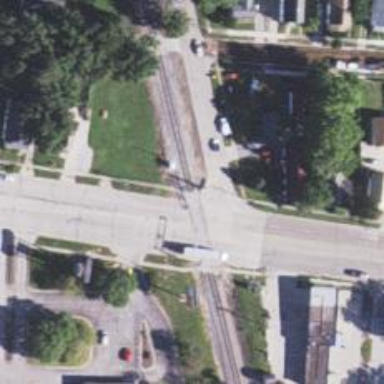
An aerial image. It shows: Railway crossing.